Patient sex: M
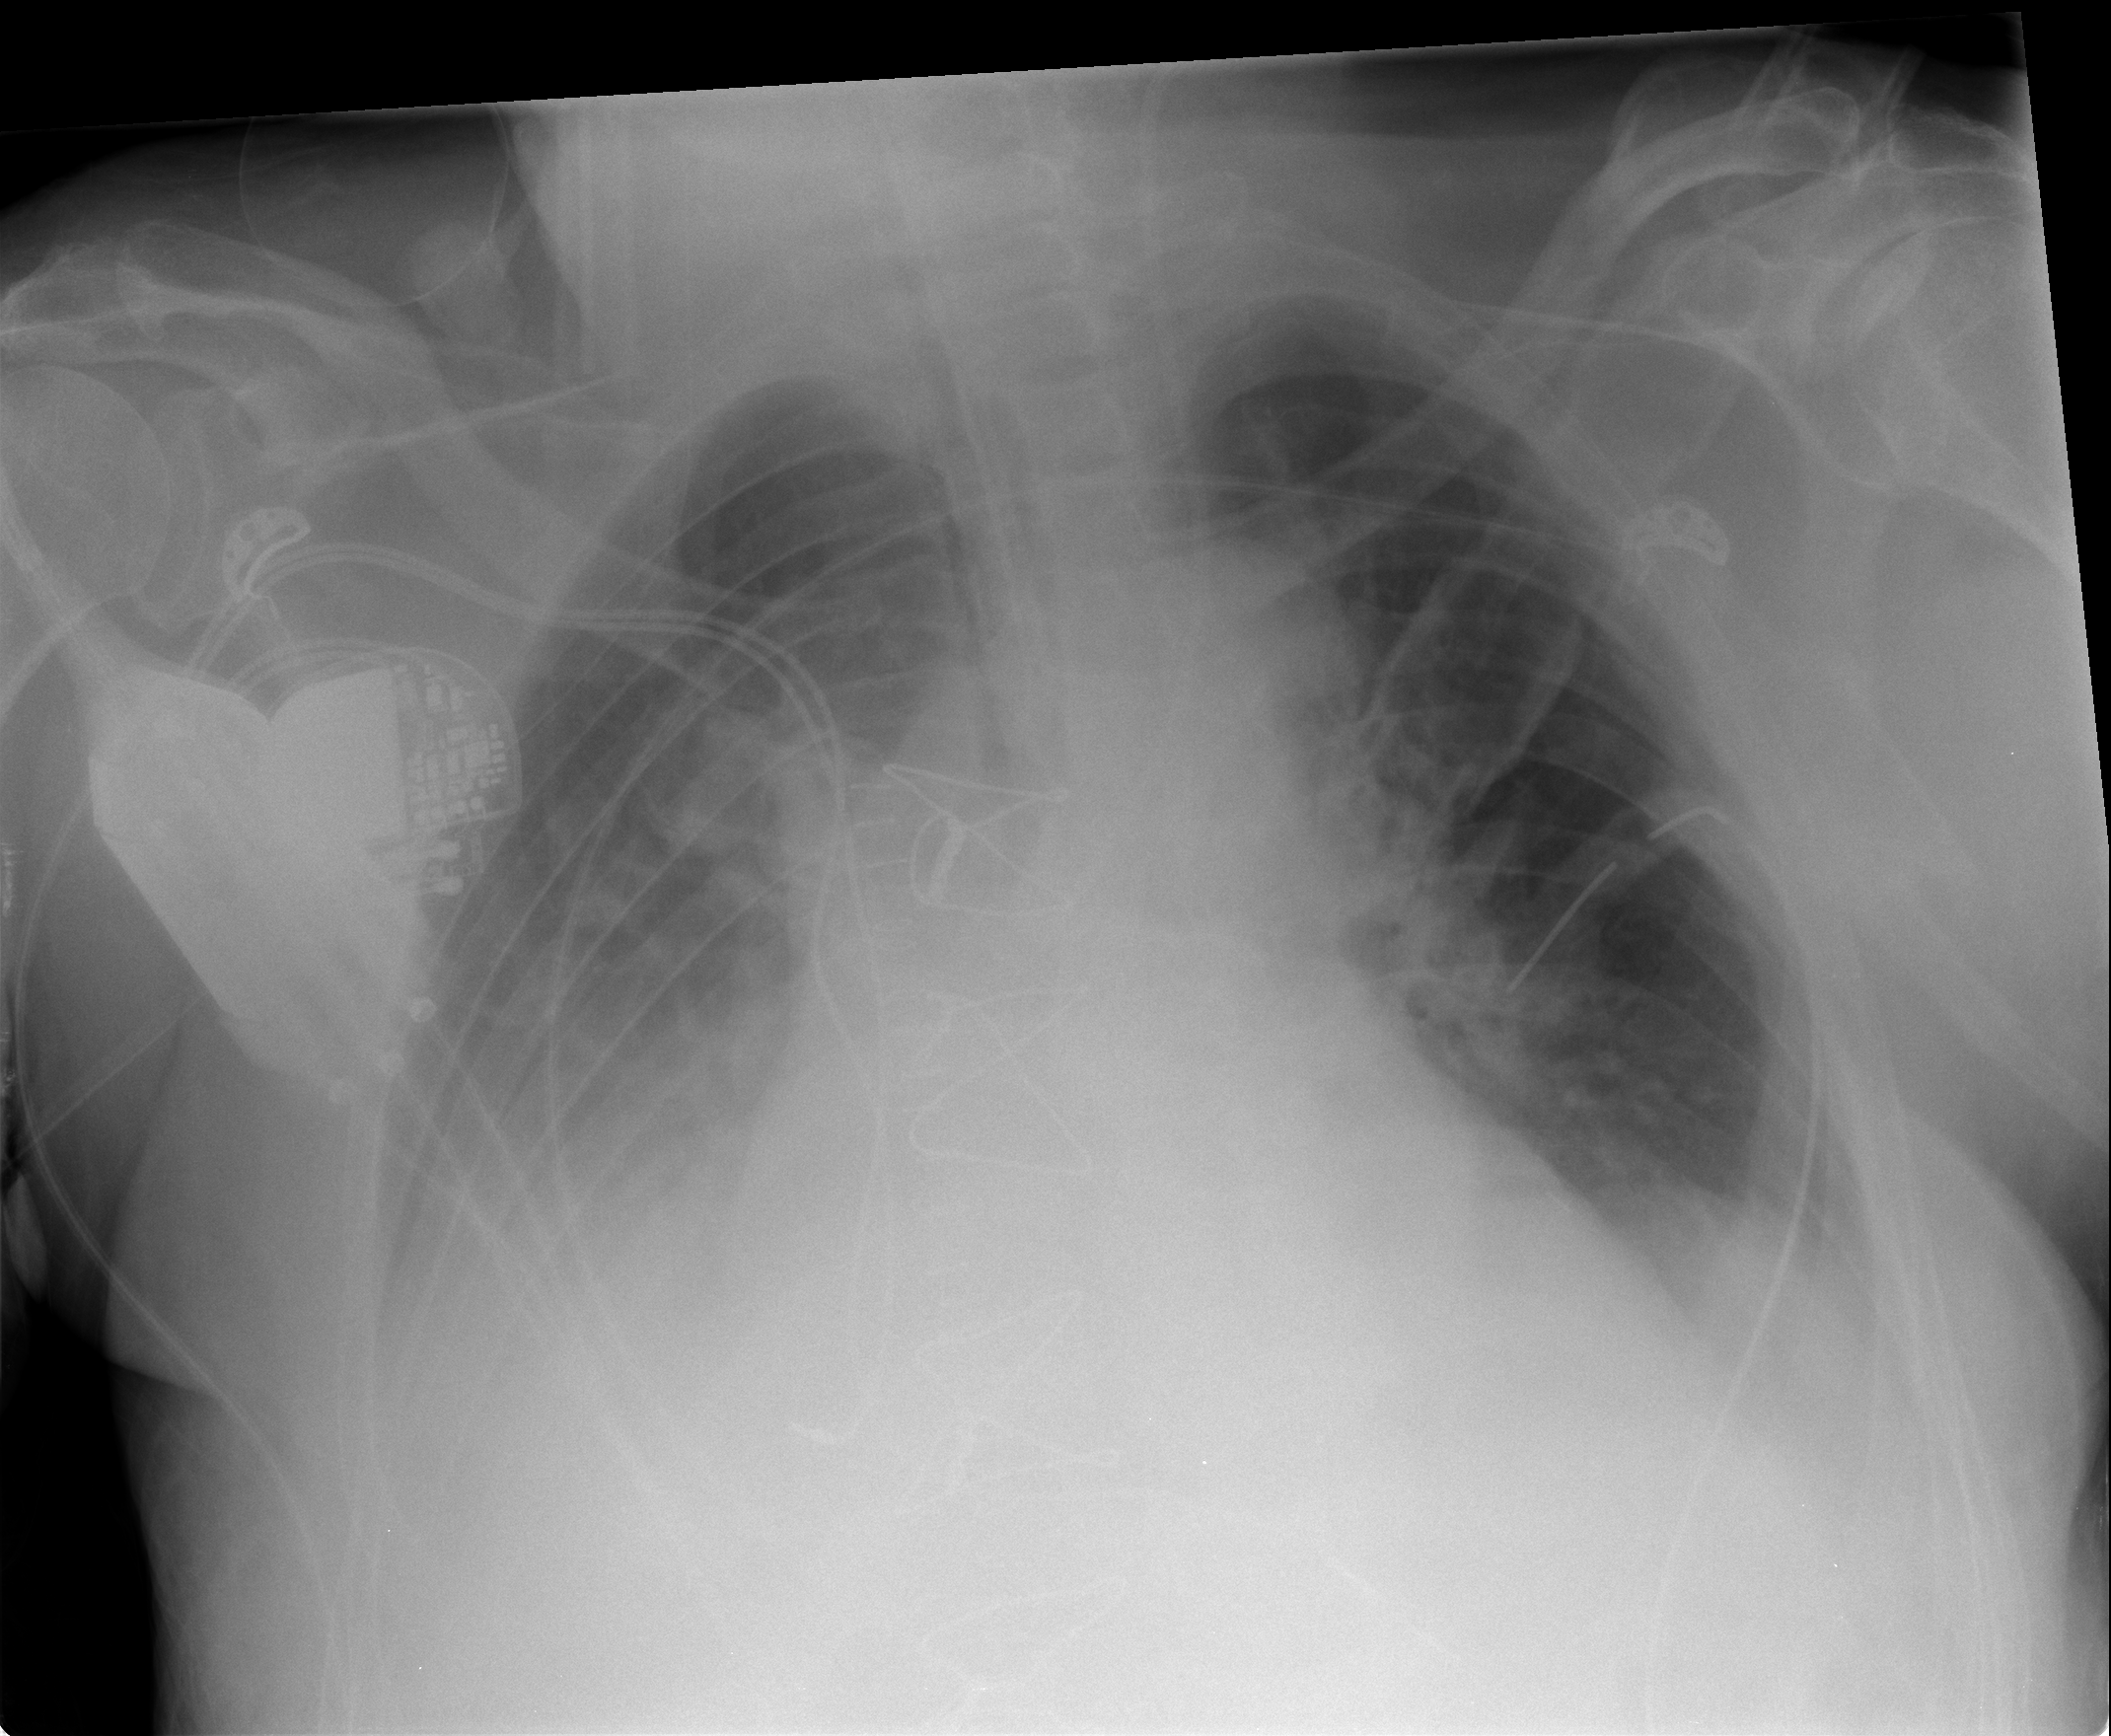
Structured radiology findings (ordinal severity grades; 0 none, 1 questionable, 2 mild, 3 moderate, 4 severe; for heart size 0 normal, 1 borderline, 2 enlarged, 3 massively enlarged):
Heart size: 2
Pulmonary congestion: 3
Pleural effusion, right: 3
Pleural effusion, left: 2
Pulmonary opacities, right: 2
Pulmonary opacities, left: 1
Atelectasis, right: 2
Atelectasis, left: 2